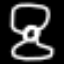
Label: hourglass